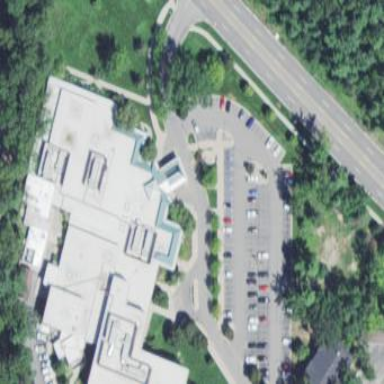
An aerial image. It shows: Hospital building.